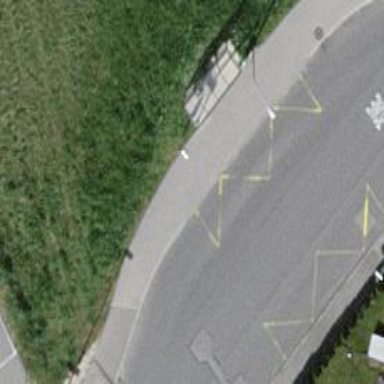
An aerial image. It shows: Bus stop along the road.